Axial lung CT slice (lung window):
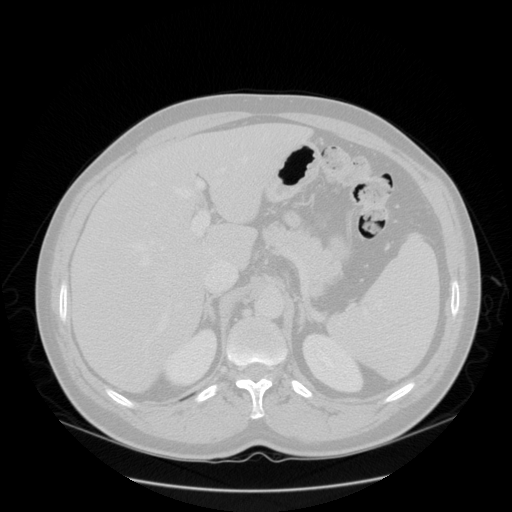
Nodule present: no